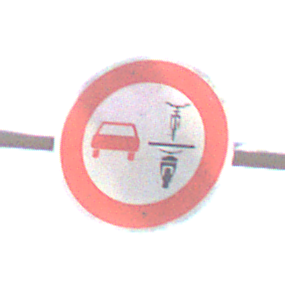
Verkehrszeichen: VerbotUeberholenEinspurigeFahrzeuge
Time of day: MorningAfternoon
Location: Outdoor (Nature)
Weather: PartlyCloudy
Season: NotSpecified
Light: Natural